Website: lowes
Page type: customer-info-address
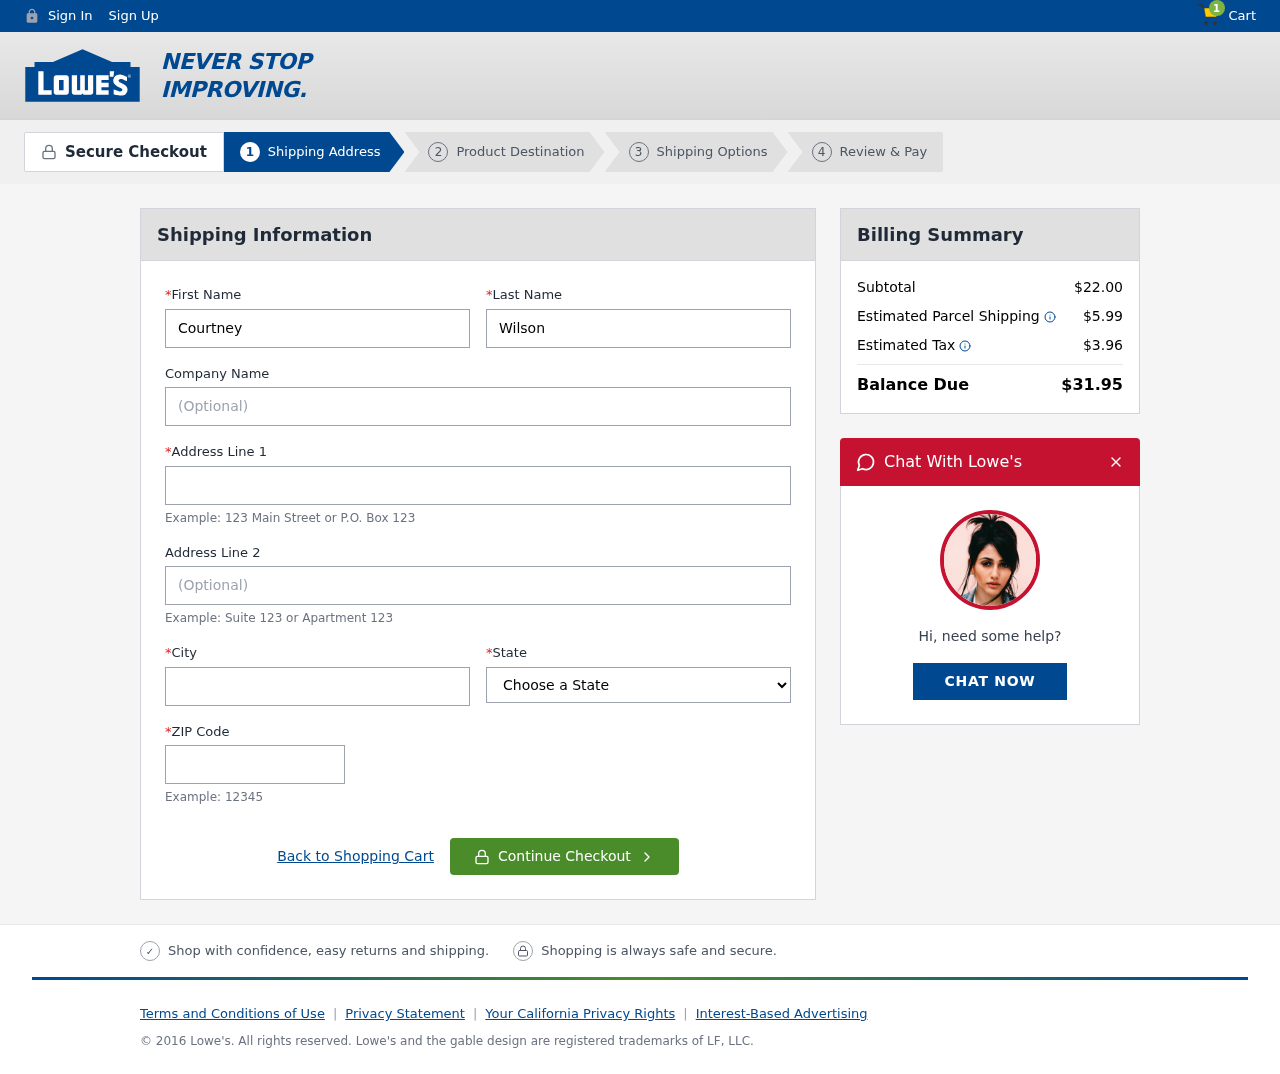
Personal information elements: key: PII_CITY
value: Amandafort
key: PII_FIRSTNAME
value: Courtney
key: PII_LASTNAME
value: Wilson
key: PII_POSTCODE
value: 23193
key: PII_STATE
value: North Dakota
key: PII_STREET
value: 940 Walker Roads Apt. 785
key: PII_STREET2
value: Suite 787
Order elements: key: ORDER_NUM_ITEMS
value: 1
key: ORDER_SUBTOTAL
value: $22.00
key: ORDER_SHIPPING_COST
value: $5.99
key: ORDER_TAX
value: $3.96
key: ORDER_TOTAL
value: $31.95